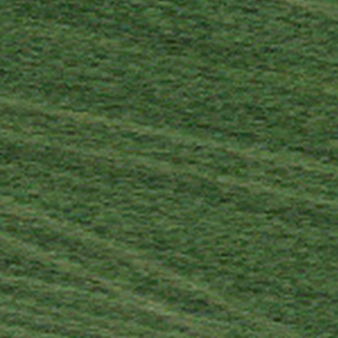
Label: other